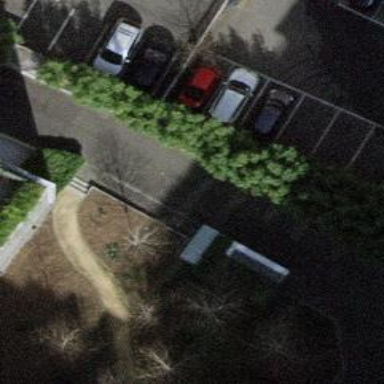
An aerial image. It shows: Lift gate barrier.